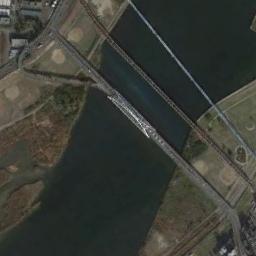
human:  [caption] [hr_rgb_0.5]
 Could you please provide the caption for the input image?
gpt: Three bridges built on a dark green river and the flood bed of the river .

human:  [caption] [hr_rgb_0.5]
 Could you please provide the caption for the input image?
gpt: There are vehicles on the bridge, And the water under the bridge is muddy .

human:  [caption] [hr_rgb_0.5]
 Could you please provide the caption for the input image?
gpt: Three approximately parallel bridges connect the land on both sides of the turquoise river, With long yellow banks on both sides of the river .

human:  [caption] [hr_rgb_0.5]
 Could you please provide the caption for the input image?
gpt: There are three bridges over the river .

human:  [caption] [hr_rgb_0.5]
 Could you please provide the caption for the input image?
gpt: There is a river under three Bridges .